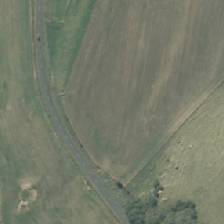
Land cover: shortrotation_cropland